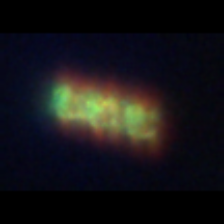
Taxon: Chaetoceros
Group: Diatoms